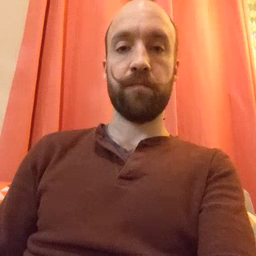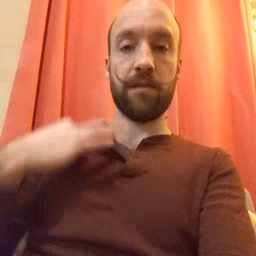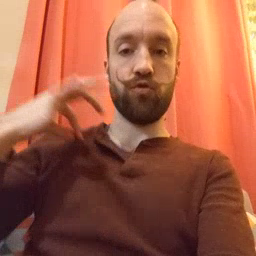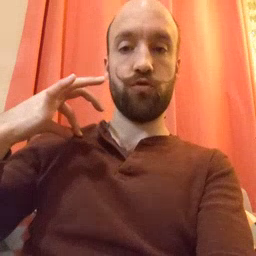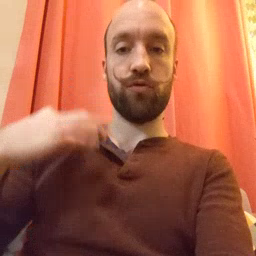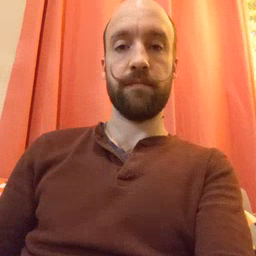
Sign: shirt